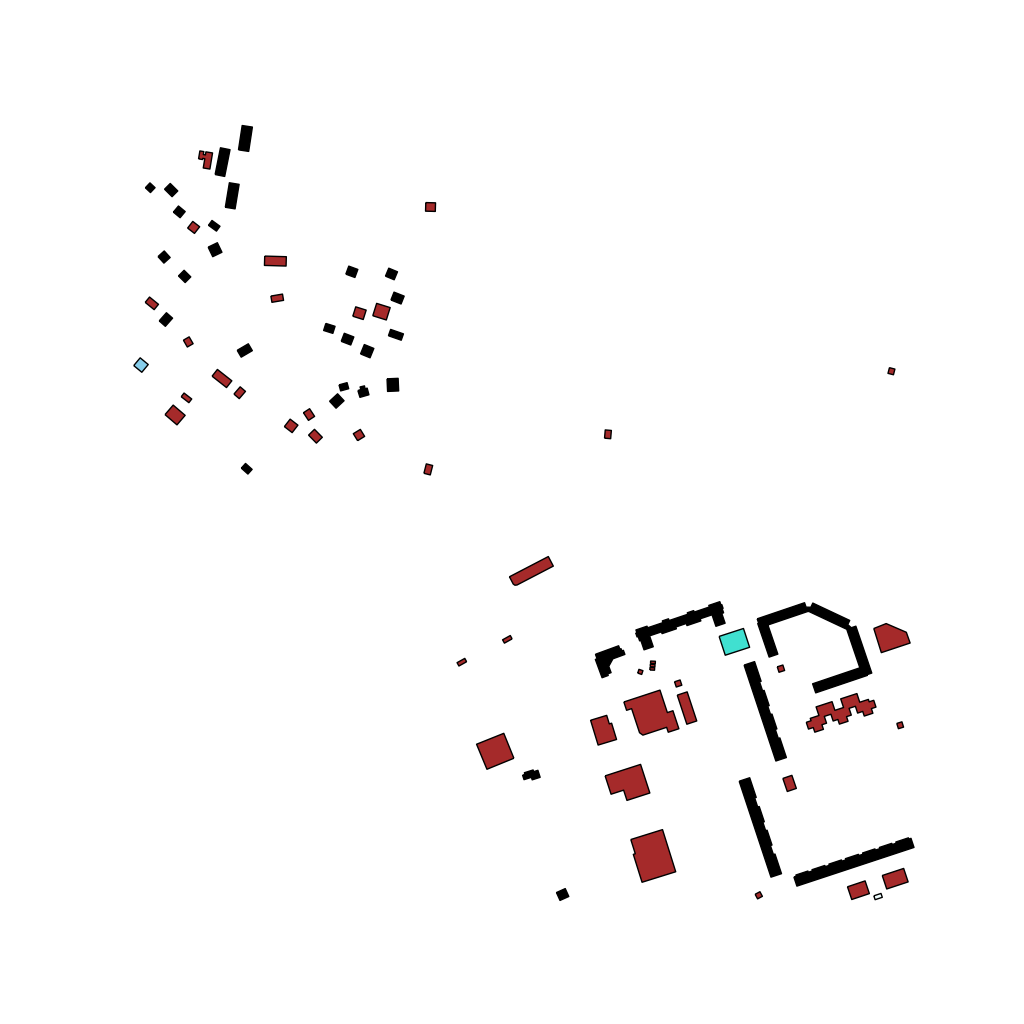
Tags: overhead vector_map, business, industrial, recreation, residential, special, modern, soviet, high_rise, individual_rise, low_rise, density_3, Building, Facility, Grocery, Kidsart, Sportshop, 1.0 km²